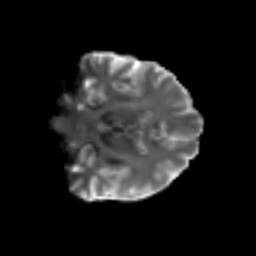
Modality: T2w
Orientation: coronal
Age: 51
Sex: male
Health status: ill
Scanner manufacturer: siemens
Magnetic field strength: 3 T
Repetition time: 8.7 s
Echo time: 0.11 s